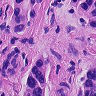
Metastatic tissue present: yes